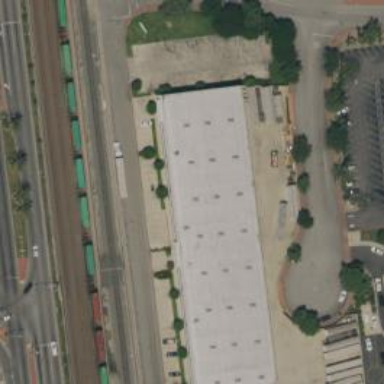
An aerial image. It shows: Warehouse.